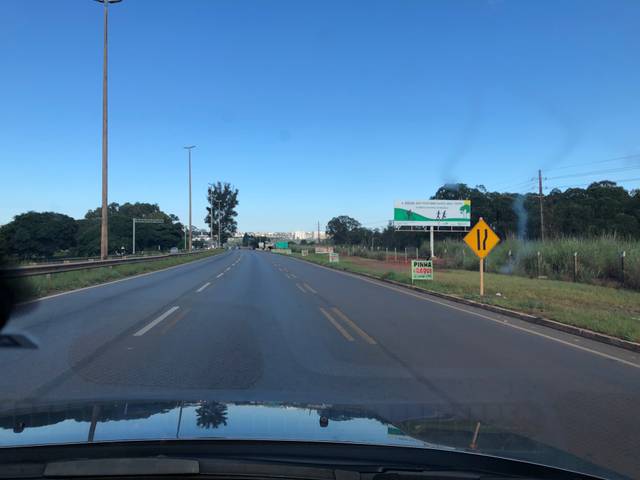
Region: Brazil
Coordinates: -15.793, -48.056